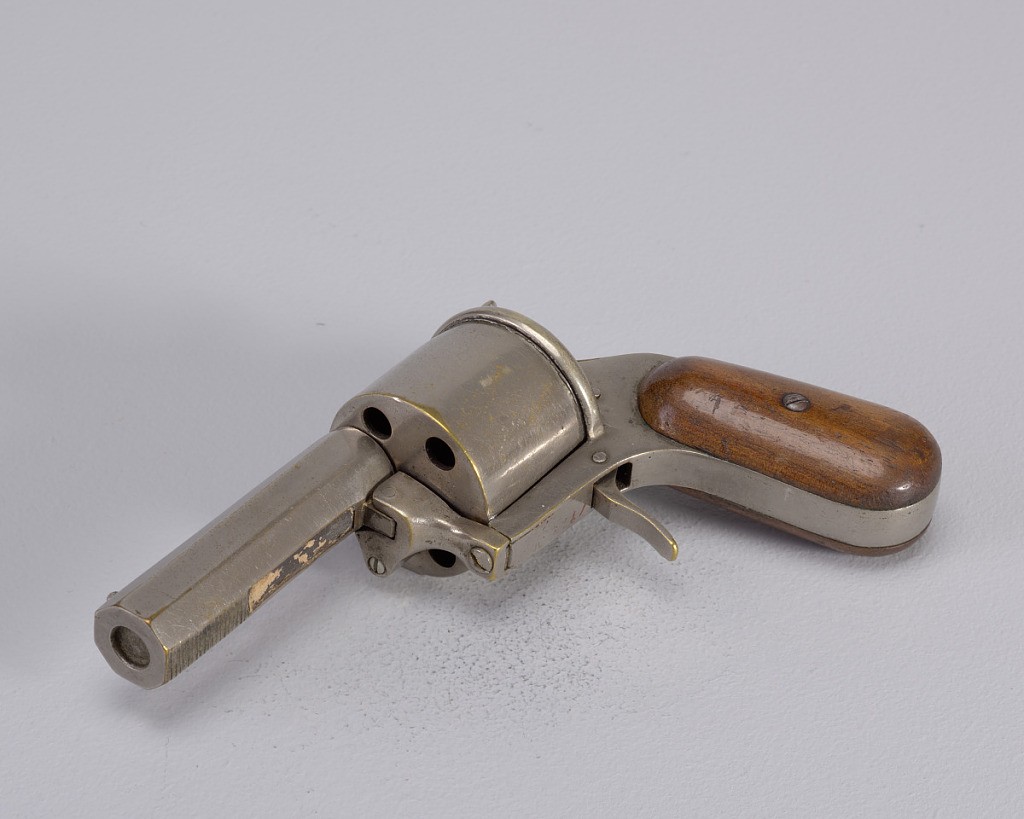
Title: Matchsafe and Cigar Cutter
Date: ca. 1895
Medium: plated brass, cut steel, wood
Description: In the form of a pistol